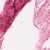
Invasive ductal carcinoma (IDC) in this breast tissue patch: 0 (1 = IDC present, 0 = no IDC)